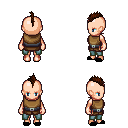
a pixel art fantasy rpg character, female body template, human, light skin, leather chest armor, teal pants, brown mohawk hairstyle, black slippers, four views (front, back, left, right), 2x2 character sprite sheet, small pixel art, hard edges, no anti-aliasing